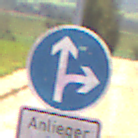
Verkehrszeichen: VorgeschriebeneFahrtrichtungGeradeausOderRechts
Zusatzzeichen unten: PersonengruppenFrei1
Umgebung: Outdoor, RoadRail
Tageszeit: MorningAfternoon
Wetter: Clear
Licht: Natural
Jahreszeit: NotSpecified
Kontrast: HighContrast